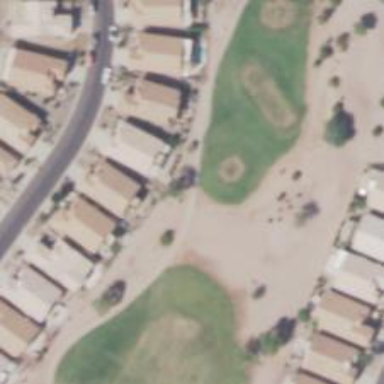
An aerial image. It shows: Service road used as golf cart path.